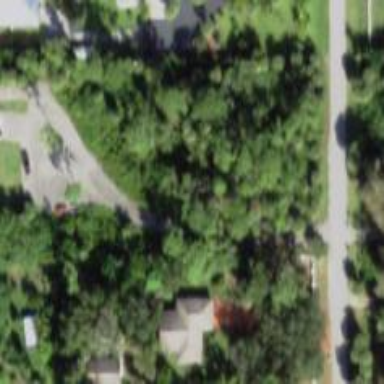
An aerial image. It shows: Driveway.